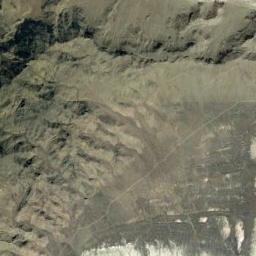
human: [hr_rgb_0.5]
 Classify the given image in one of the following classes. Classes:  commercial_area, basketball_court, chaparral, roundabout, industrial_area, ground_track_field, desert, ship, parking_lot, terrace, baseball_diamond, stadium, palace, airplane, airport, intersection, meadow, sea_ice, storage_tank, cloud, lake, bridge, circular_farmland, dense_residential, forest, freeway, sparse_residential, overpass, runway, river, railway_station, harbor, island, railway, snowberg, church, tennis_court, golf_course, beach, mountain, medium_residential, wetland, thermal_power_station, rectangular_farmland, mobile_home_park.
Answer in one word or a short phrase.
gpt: mountain